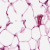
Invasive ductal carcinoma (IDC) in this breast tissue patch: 0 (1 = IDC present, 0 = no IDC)